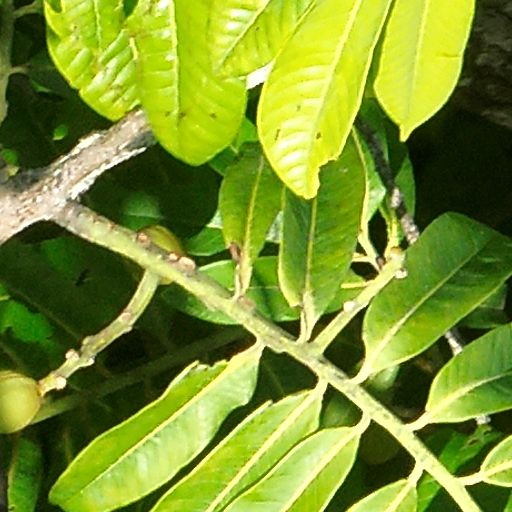
Species: Virola surinamensis
GBIF accepted scientific name: Virola surinamensis
Crown area (m\u00b2): 171.2